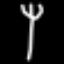
Label: fork